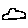
Label: cloud